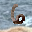
Label: 6